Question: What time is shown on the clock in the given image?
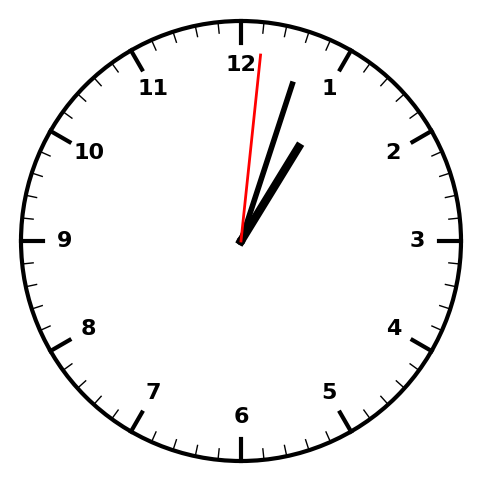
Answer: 01:03:01